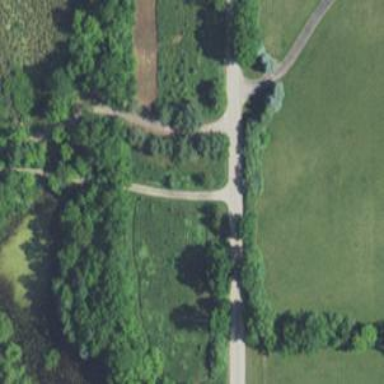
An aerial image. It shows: Driveway.